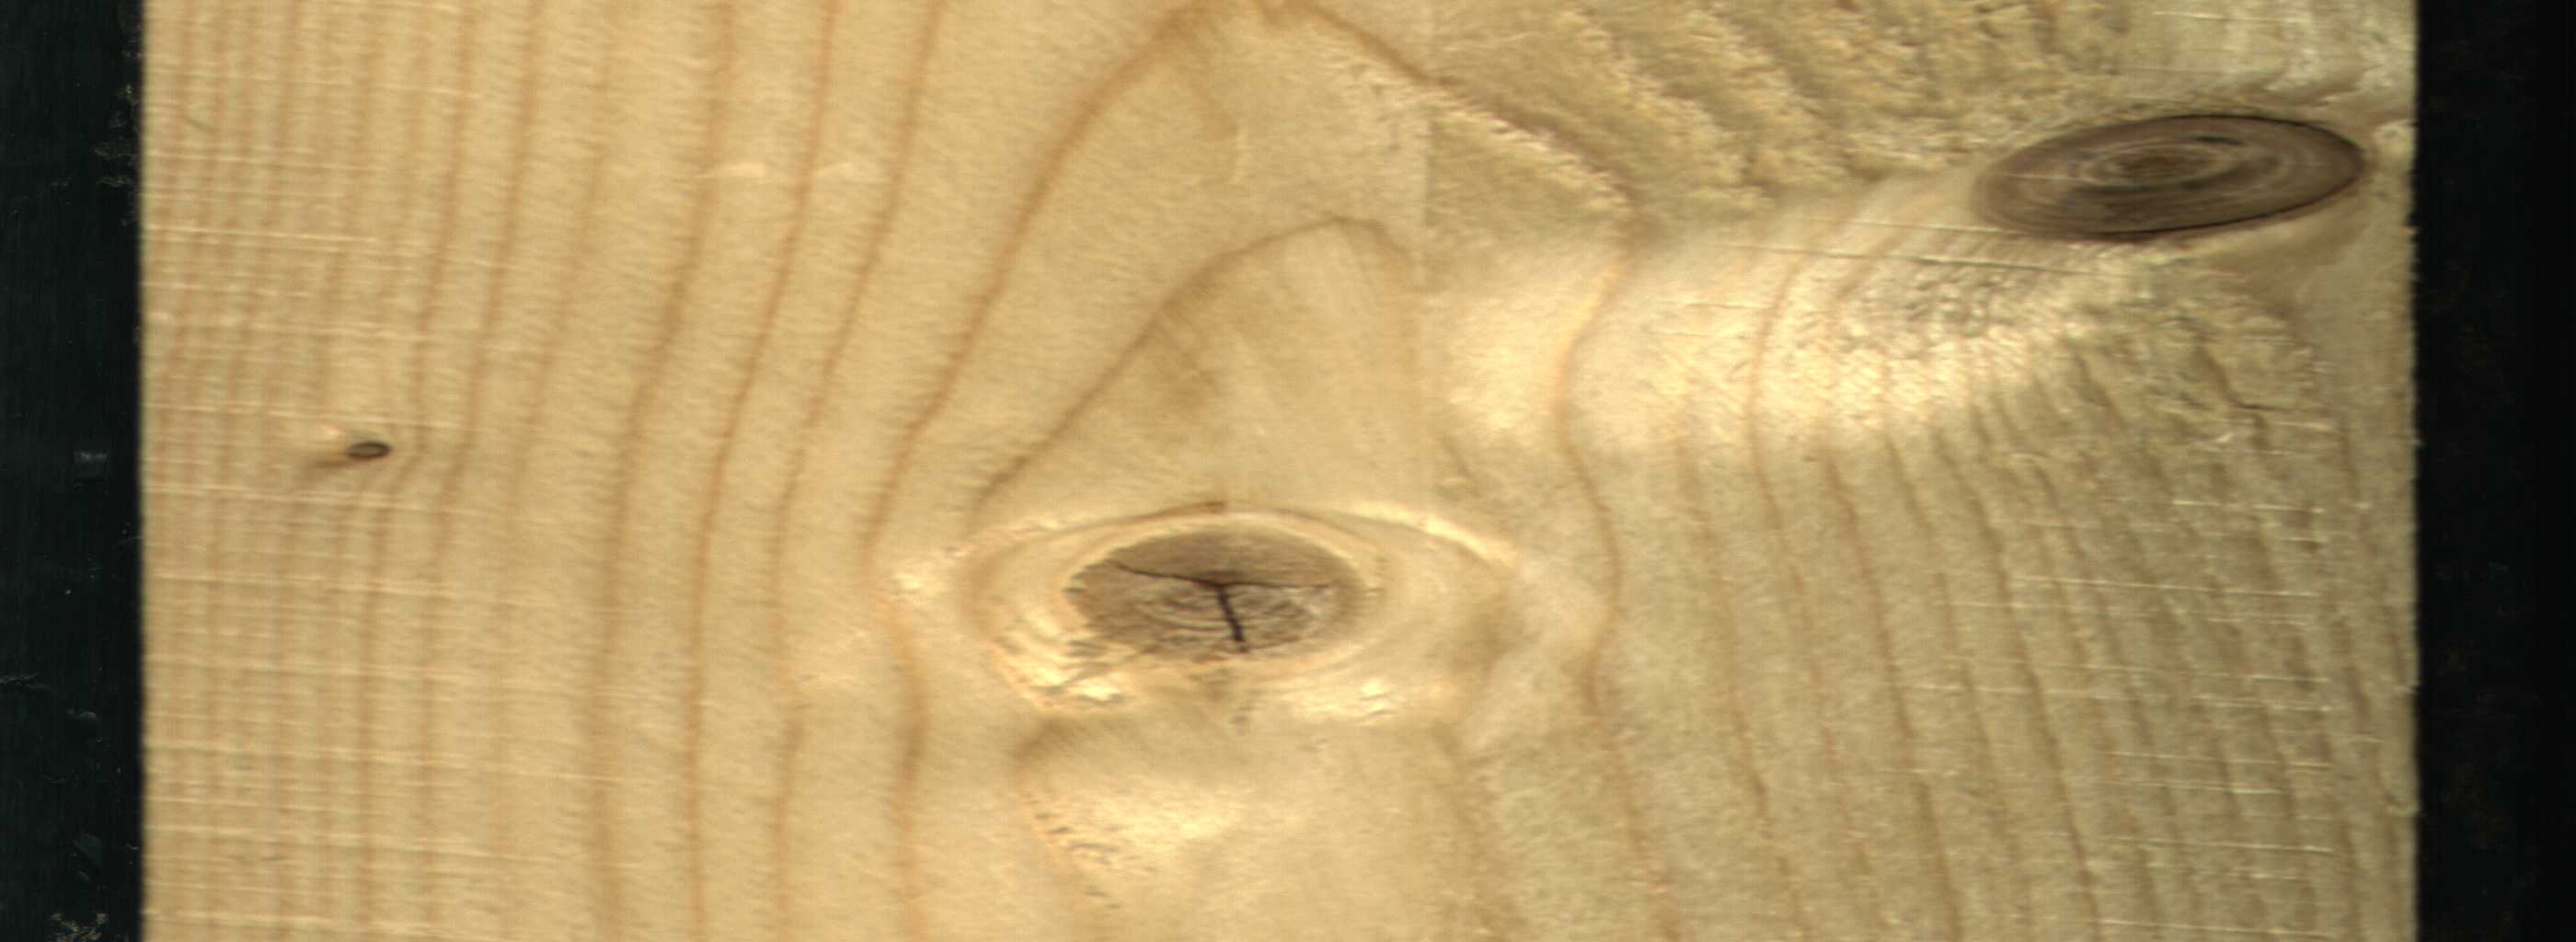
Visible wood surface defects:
knot_with_crack
Dead_Knot
Live_Knot
Live_Knot